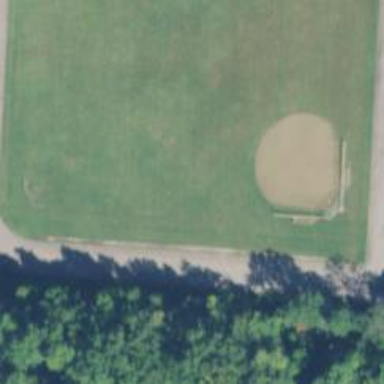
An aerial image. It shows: Baseball pitch for leisure land.